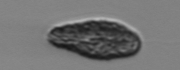
Label: Pseudochattonella_farcimen